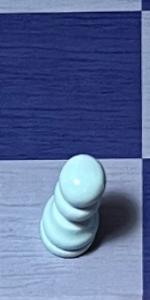
Label: Pawn_White